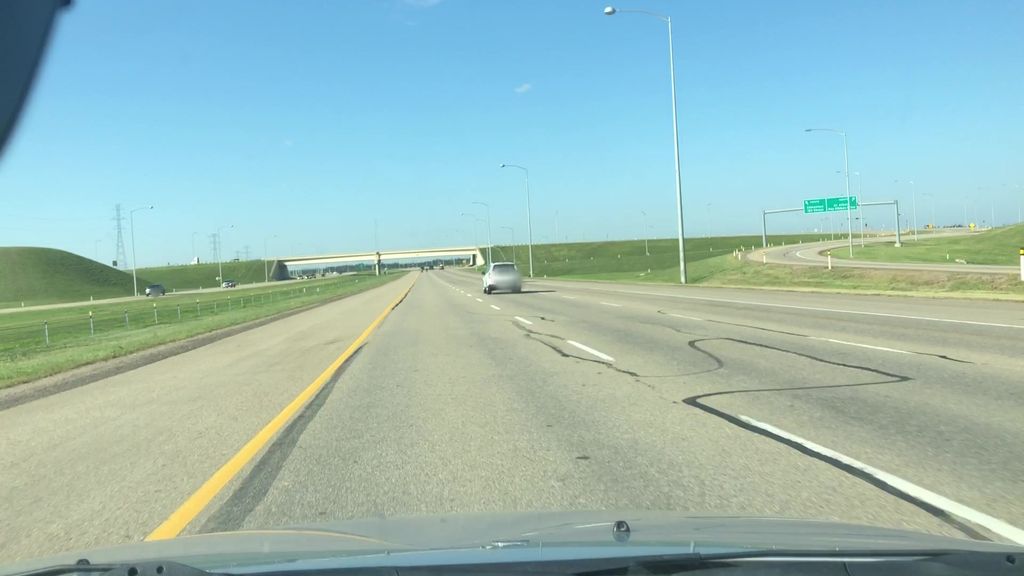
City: edmonton